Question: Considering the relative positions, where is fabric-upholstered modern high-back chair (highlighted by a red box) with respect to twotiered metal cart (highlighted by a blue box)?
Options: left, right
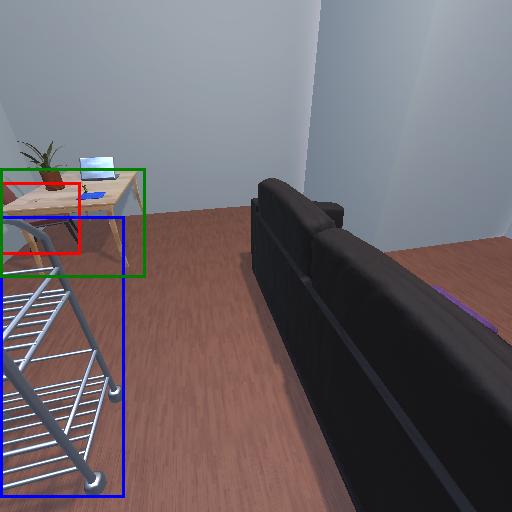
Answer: left